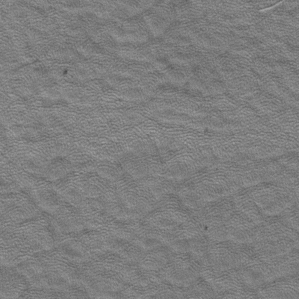
Label: frost